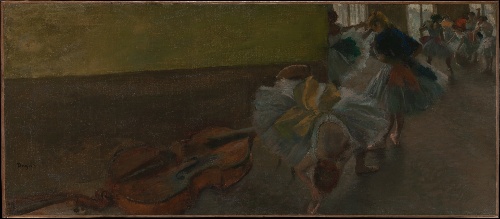
Title: Dancers in the Rehearsal Room with a Double Bass
Artist: Edgar Degas
Artist bio: French, Paris 1834–1917 Paris
Date: ca. 1882–85
Object type: Painting
Classification: Paintings
Medium: Oil on canvas
Dimensions: 15 3/8 x 35 1/4 in. (39.1 x 89.5 cm)
Department: European Paintings
Credit line: H. O. Havemeyer Collection, Bequest of Mrs. H. O. Havemeyer, 1929
Accession year: 1929
Repository: Metropolitan Museum of Art, New York, NY
Tags: Women|Dancers|Musical Instruments